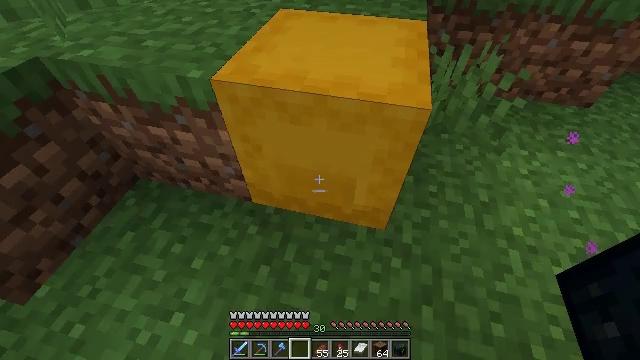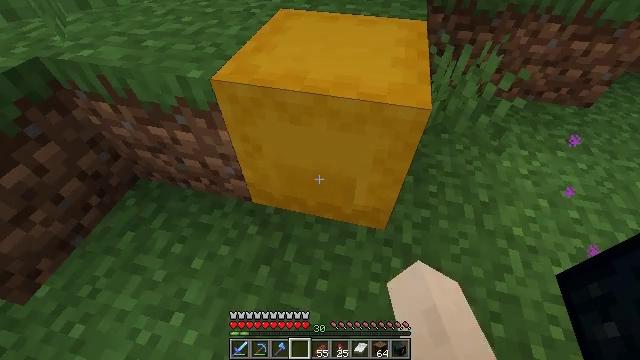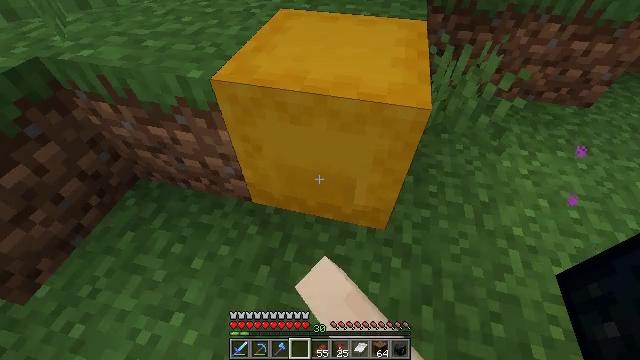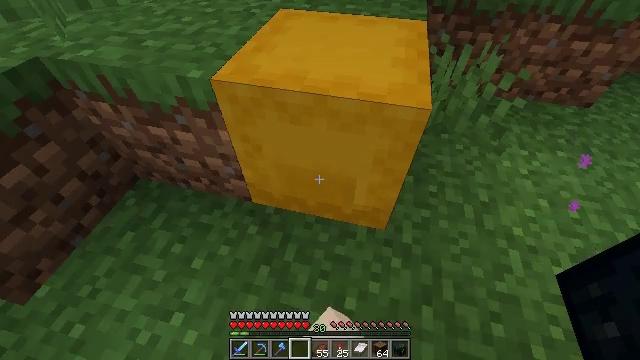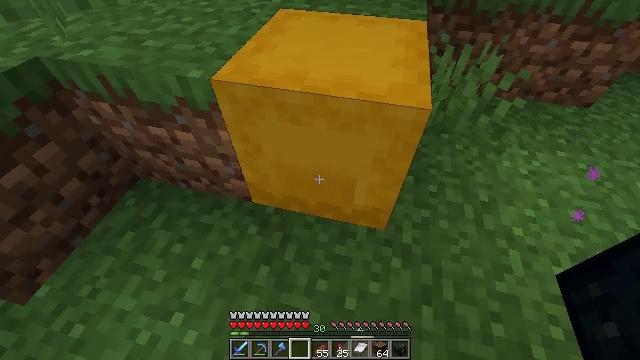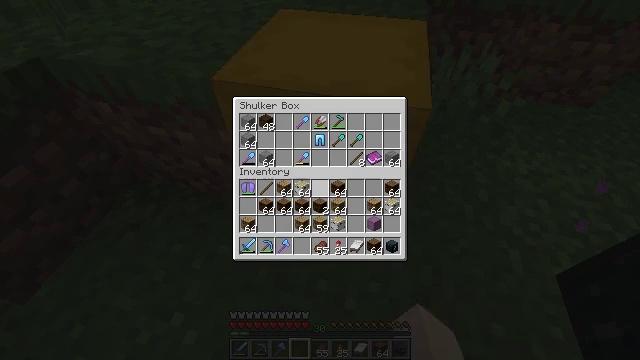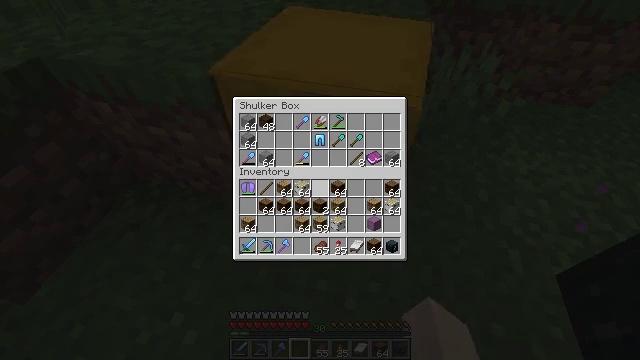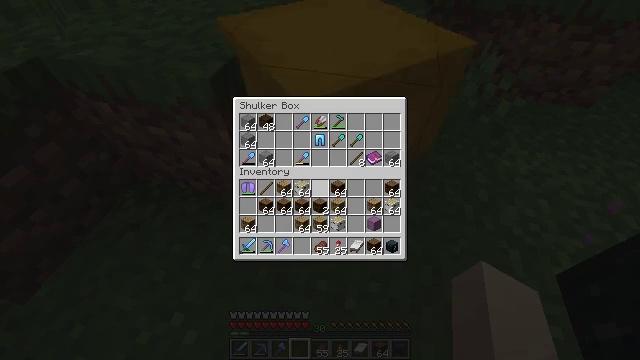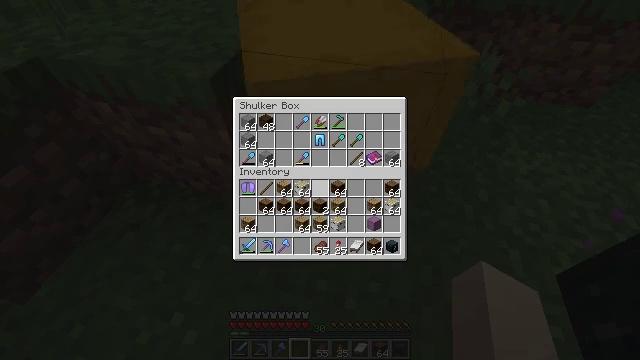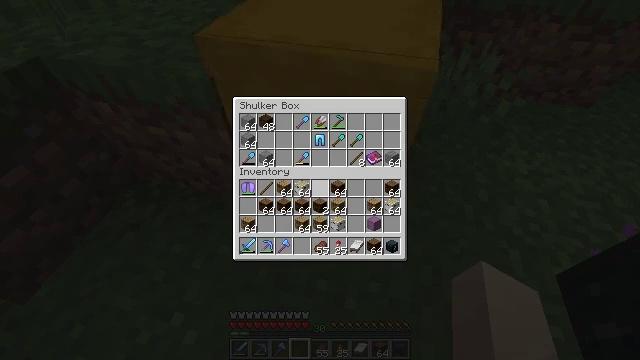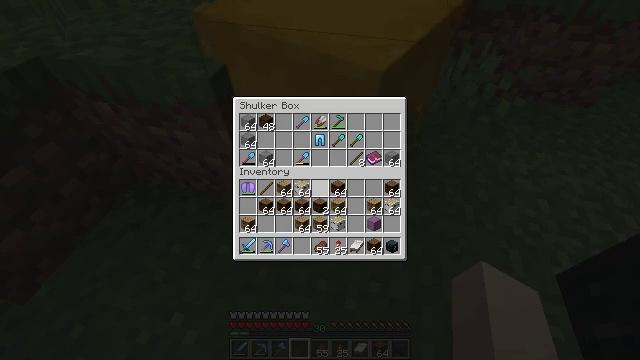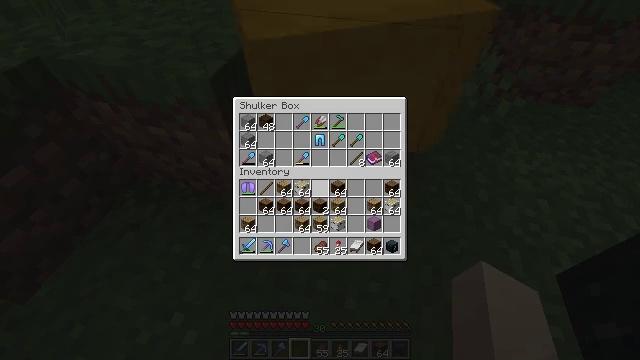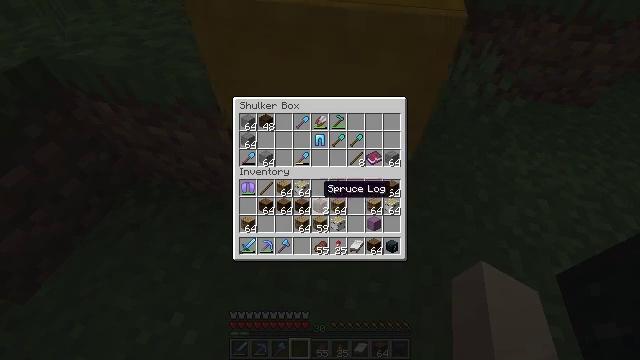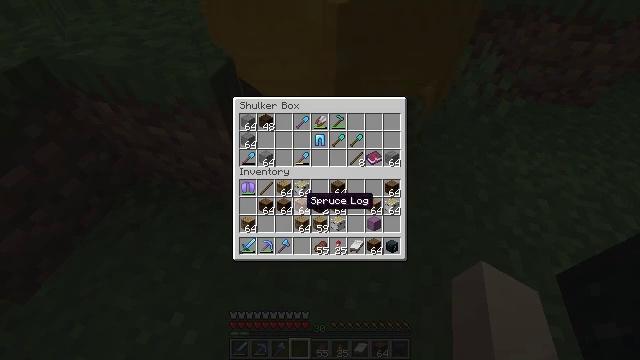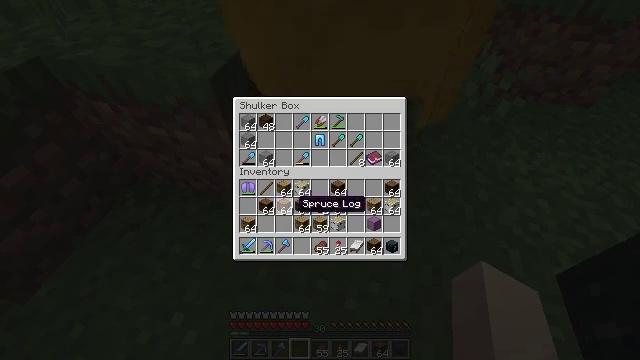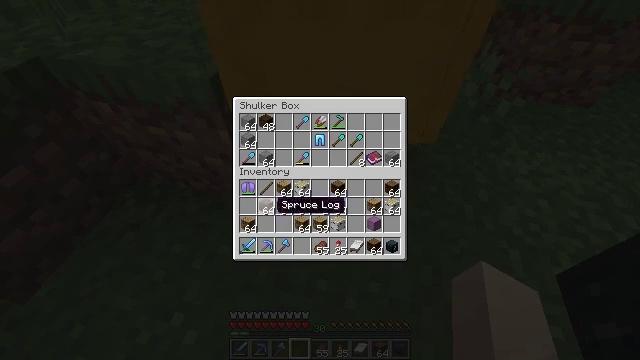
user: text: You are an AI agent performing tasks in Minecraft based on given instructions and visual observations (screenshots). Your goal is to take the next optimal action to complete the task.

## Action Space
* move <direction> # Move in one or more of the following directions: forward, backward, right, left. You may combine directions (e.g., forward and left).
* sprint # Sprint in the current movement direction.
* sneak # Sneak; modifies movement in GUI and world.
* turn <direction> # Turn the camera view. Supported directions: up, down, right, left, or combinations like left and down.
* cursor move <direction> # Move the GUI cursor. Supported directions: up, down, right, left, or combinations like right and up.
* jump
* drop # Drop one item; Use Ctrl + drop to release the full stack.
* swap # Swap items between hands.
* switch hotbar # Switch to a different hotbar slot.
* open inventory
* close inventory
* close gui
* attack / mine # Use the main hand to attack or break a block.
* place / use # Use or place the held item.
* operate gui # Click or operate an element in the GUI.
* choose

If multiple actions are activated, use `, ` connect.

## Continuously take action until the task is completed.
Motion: motion action
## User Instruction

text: Attack the yellow shulker box to pick it up.
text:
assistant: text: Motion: no_op
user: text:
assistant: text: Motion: no_op
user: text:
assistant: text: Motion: no_op
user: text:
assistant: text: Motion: no_op
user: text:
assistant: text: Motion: open gui
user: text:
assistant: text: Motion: no_op
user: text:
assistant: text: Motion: no_op
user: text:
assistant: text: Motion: no_op
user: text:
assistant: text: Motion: no_op
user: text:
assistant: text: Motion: no_op
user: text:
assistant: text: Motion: no_op
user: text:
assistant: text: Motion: cursor move left and down
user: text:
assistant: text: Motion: sneak, cursor move left and down
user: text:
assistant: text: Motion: sneak, cursor move left
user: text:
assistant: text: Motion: sneak, cursor move left
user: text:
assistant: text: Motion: sneak, cursor move left and up
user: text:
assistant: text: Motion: sneak, cursor move up
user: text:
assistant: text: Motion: sneak
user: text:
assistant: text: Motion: sneak
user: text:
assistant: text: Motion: sneak, operate gui
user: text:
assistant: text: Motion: sneak, operate gui
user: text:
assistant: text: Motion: sneak
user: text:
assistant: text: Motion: sneak, cursor move down
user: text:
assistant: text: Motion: sneak, cursor move right and down
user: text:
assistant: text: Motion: sneak, cursor move right and down
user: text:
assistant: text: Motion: sneak, cursor move right and down
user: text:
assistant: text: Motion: sneak, cursor move right and down
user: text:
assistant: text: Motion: sneak
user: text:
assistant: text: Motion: sneak, cursor move right
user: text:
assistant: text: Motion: cursor move right